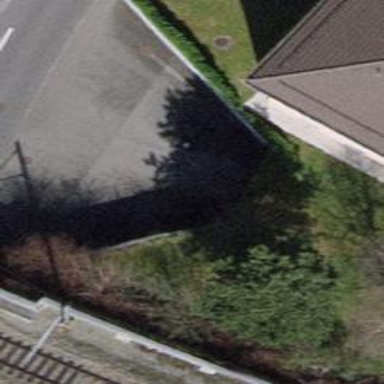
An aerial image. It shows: Parking entrance.